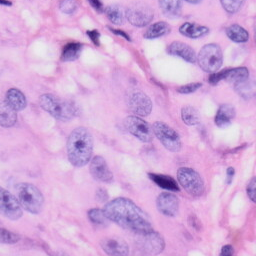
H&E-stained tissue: Skin